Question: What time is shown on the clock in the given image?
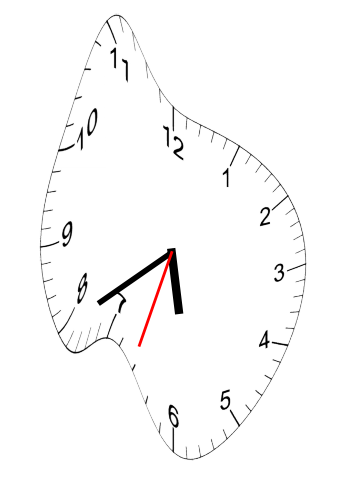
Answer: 05:39:33